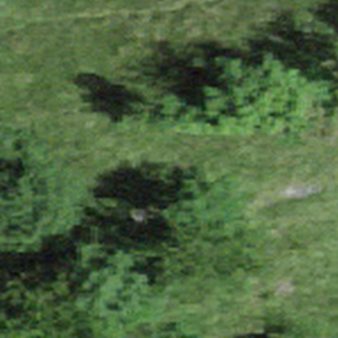
Label: other